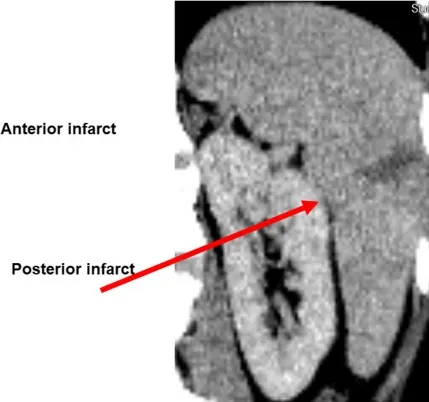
Contrast-enhanced CT scan of the abdomen showing evidence of splenic infarcts. (b) there is a similar wedge-shaped area of infarct in the posterior aspect of the spleen at the same level.
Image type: radiology (ct)